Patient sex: F
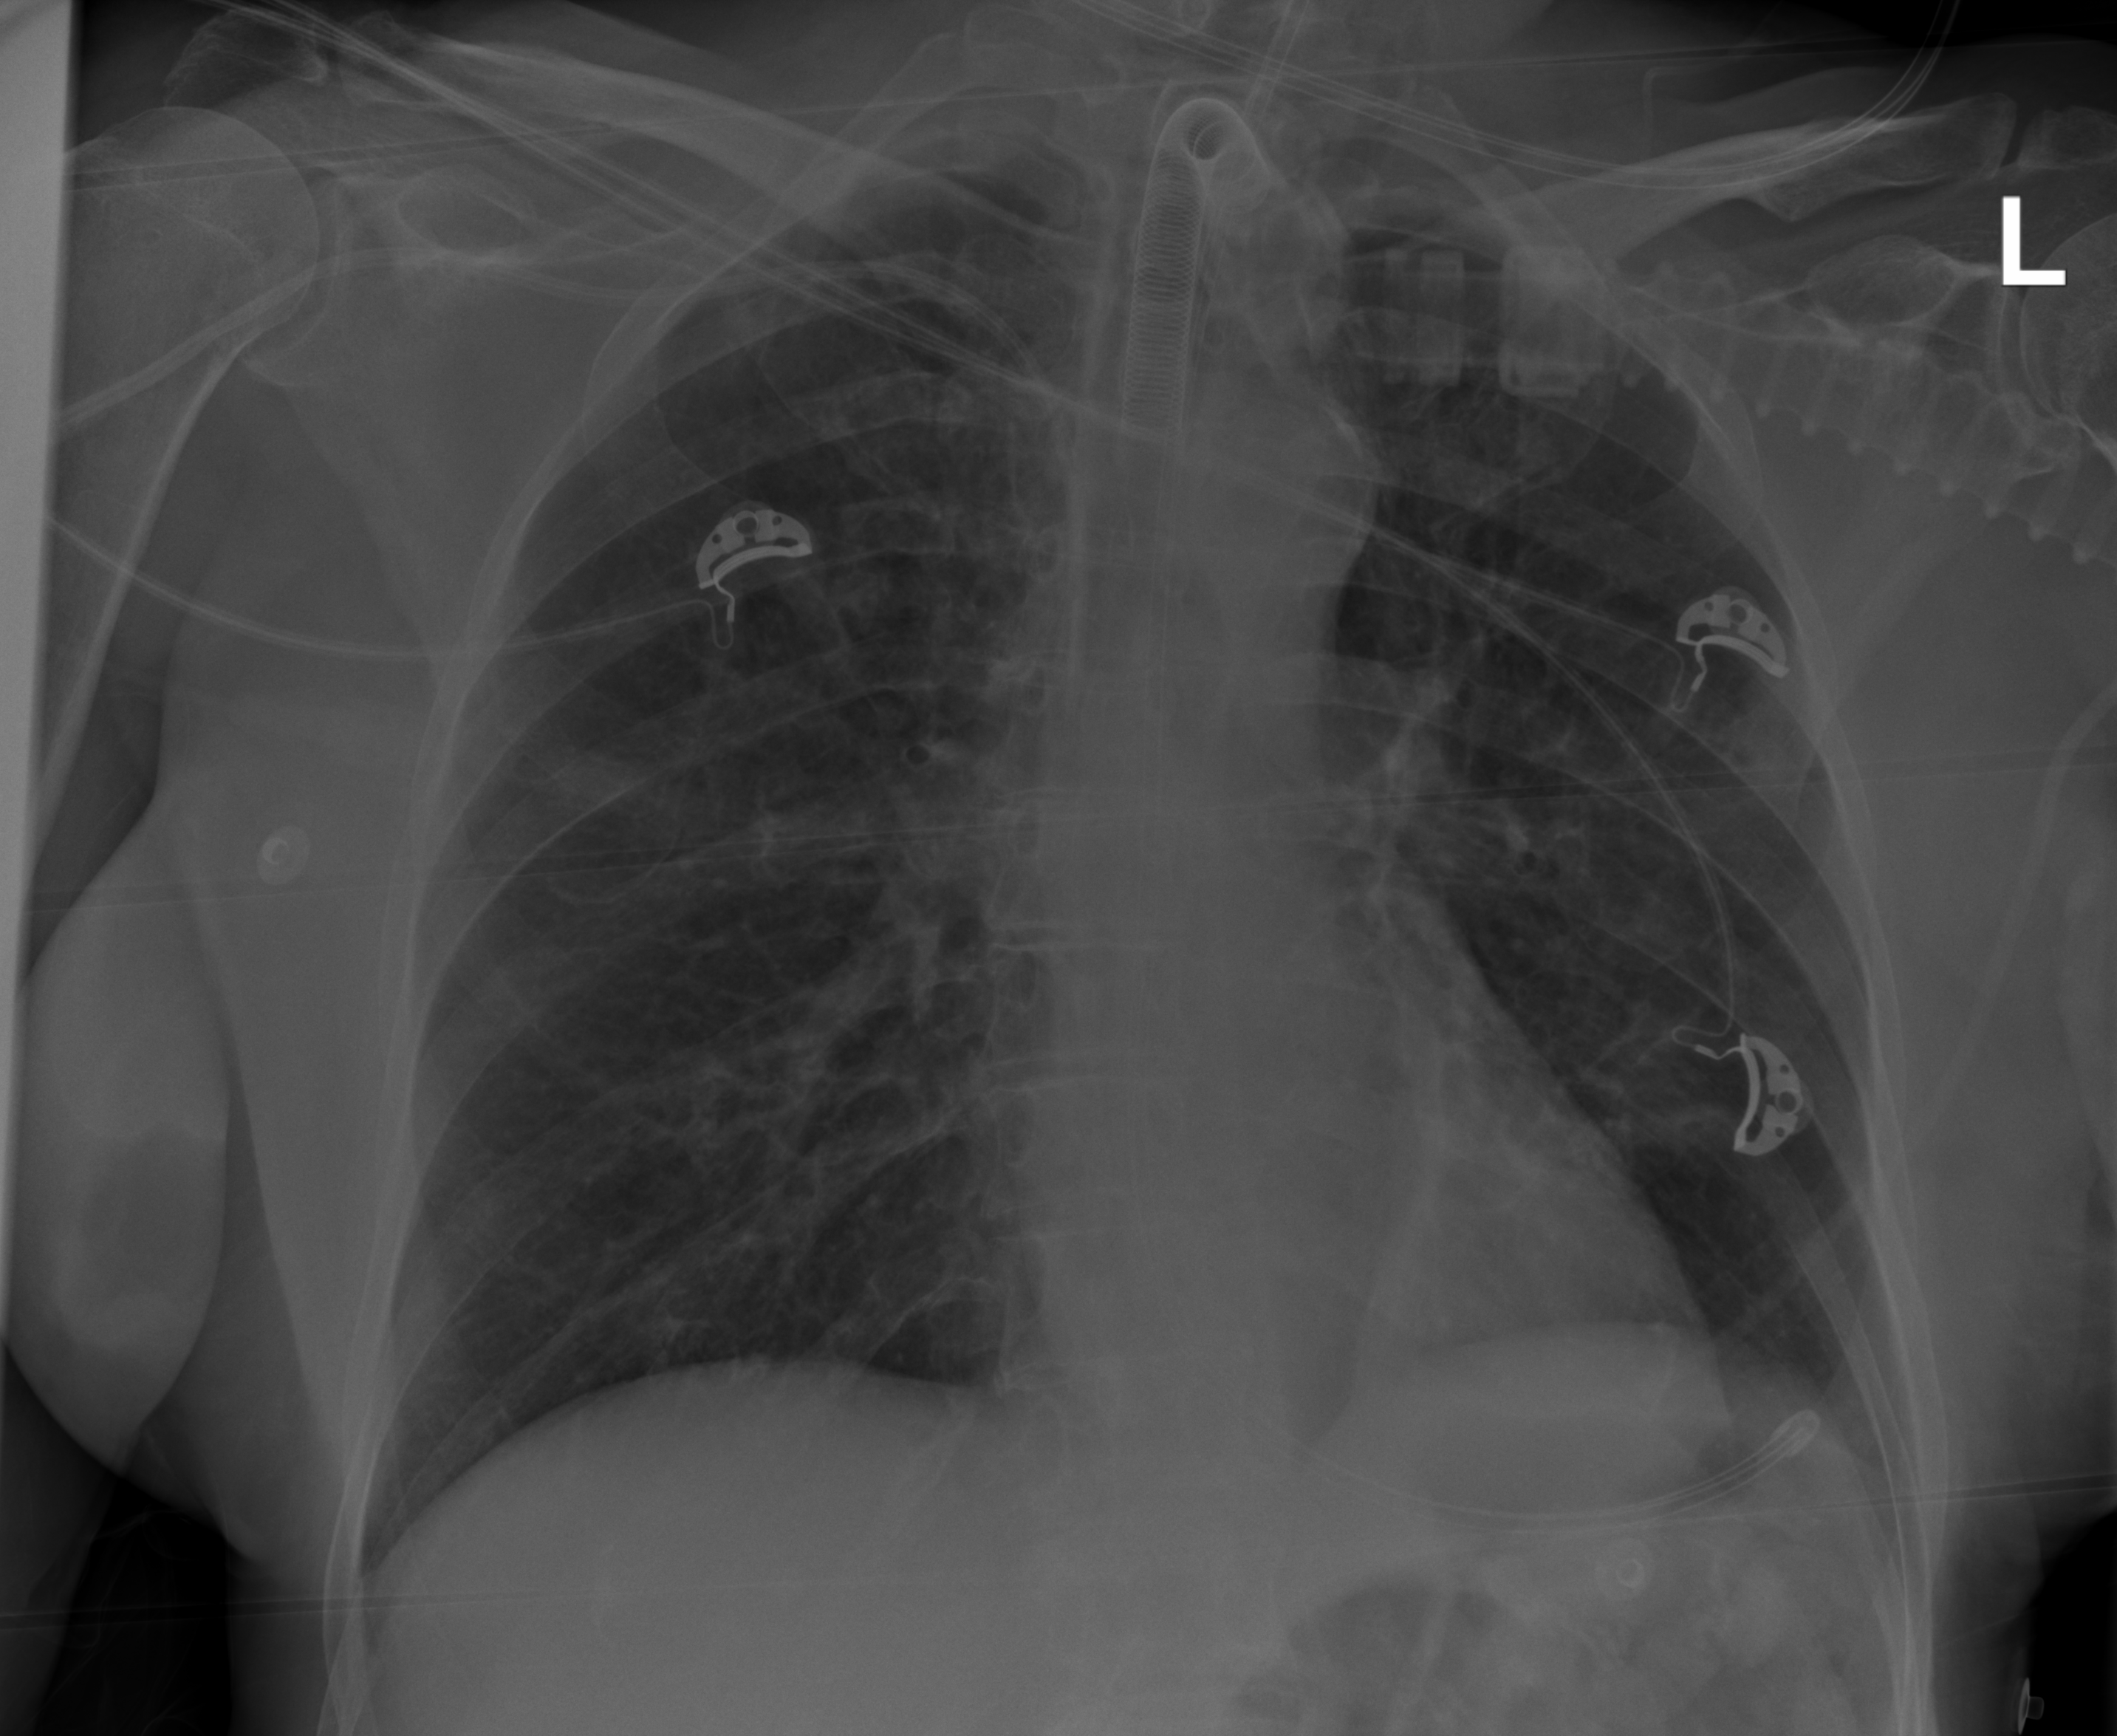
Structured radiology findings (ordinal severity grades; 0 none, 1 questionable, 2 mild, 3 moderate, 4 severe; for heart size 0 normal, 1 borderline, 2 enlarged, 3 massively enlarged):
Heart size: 0
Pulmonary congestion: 0
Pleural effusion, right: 0
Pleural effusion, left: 1
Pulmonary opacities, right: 0
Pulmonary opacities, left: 0
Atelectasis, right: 0
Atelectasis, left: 2